Question: I am trying to import an image from the source file "Umma.PNG" , on the code if you hover the cursor on the link it shows the image however on the executable page its returning this error ./src/Header.js
Module not found: Can't resolve 'Umma.PNG' in 'C:\Users\Zaid Mohammed\Ummanetic\ummanetic\src'

Can anyone help me insert the image
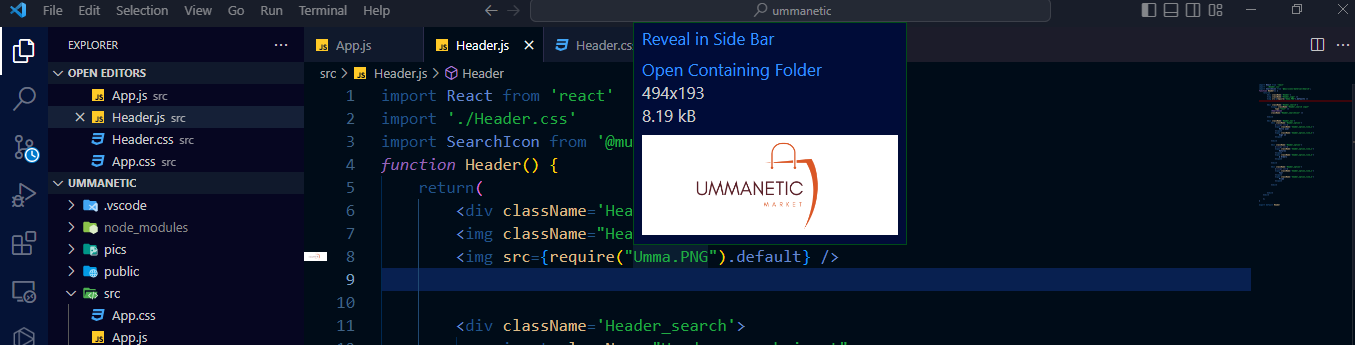
Answer: You cannot assign the files directly(as a static link). You need to import it like an file or library.
'''
import MyImage from './where/is/image/path/umma.png'
'''
And you can use it like below:
'''
<img src={MyImage} alt="its an image" />
'''